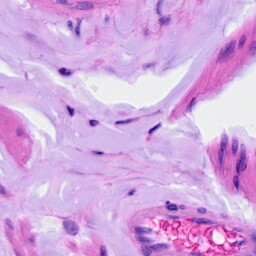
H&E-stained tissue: Ovarian